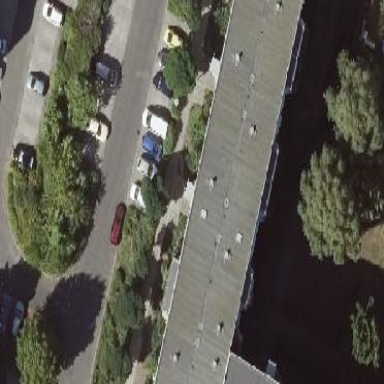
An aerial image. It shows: Building with apartments and flat roof.